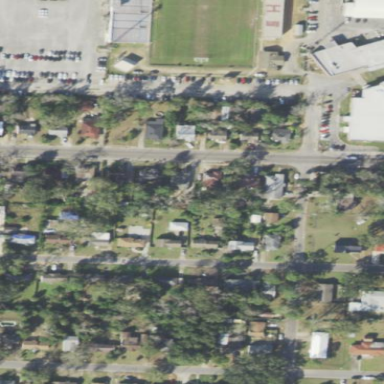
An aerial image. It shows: Residential area composed of single-family homes.